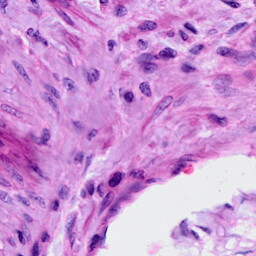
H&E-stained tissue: Cervix